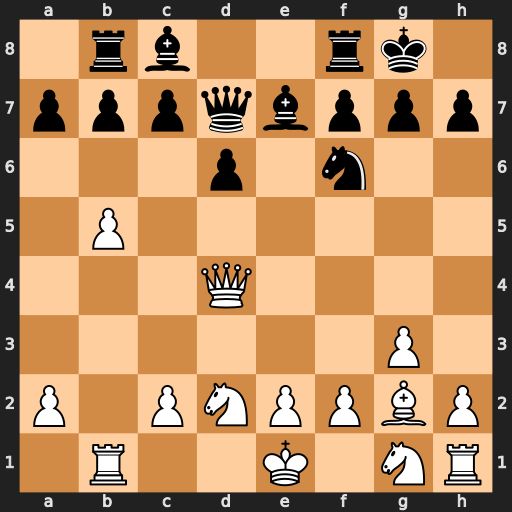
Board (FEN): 1rb2rk1/pppqbppp/3p1n2/1P6/3Q4/6P1/P1PNPPBP/1R2K1NR
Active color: w
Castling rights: K
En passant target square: -
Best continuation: Qxa7 Qf5 Qxb8